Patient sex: M
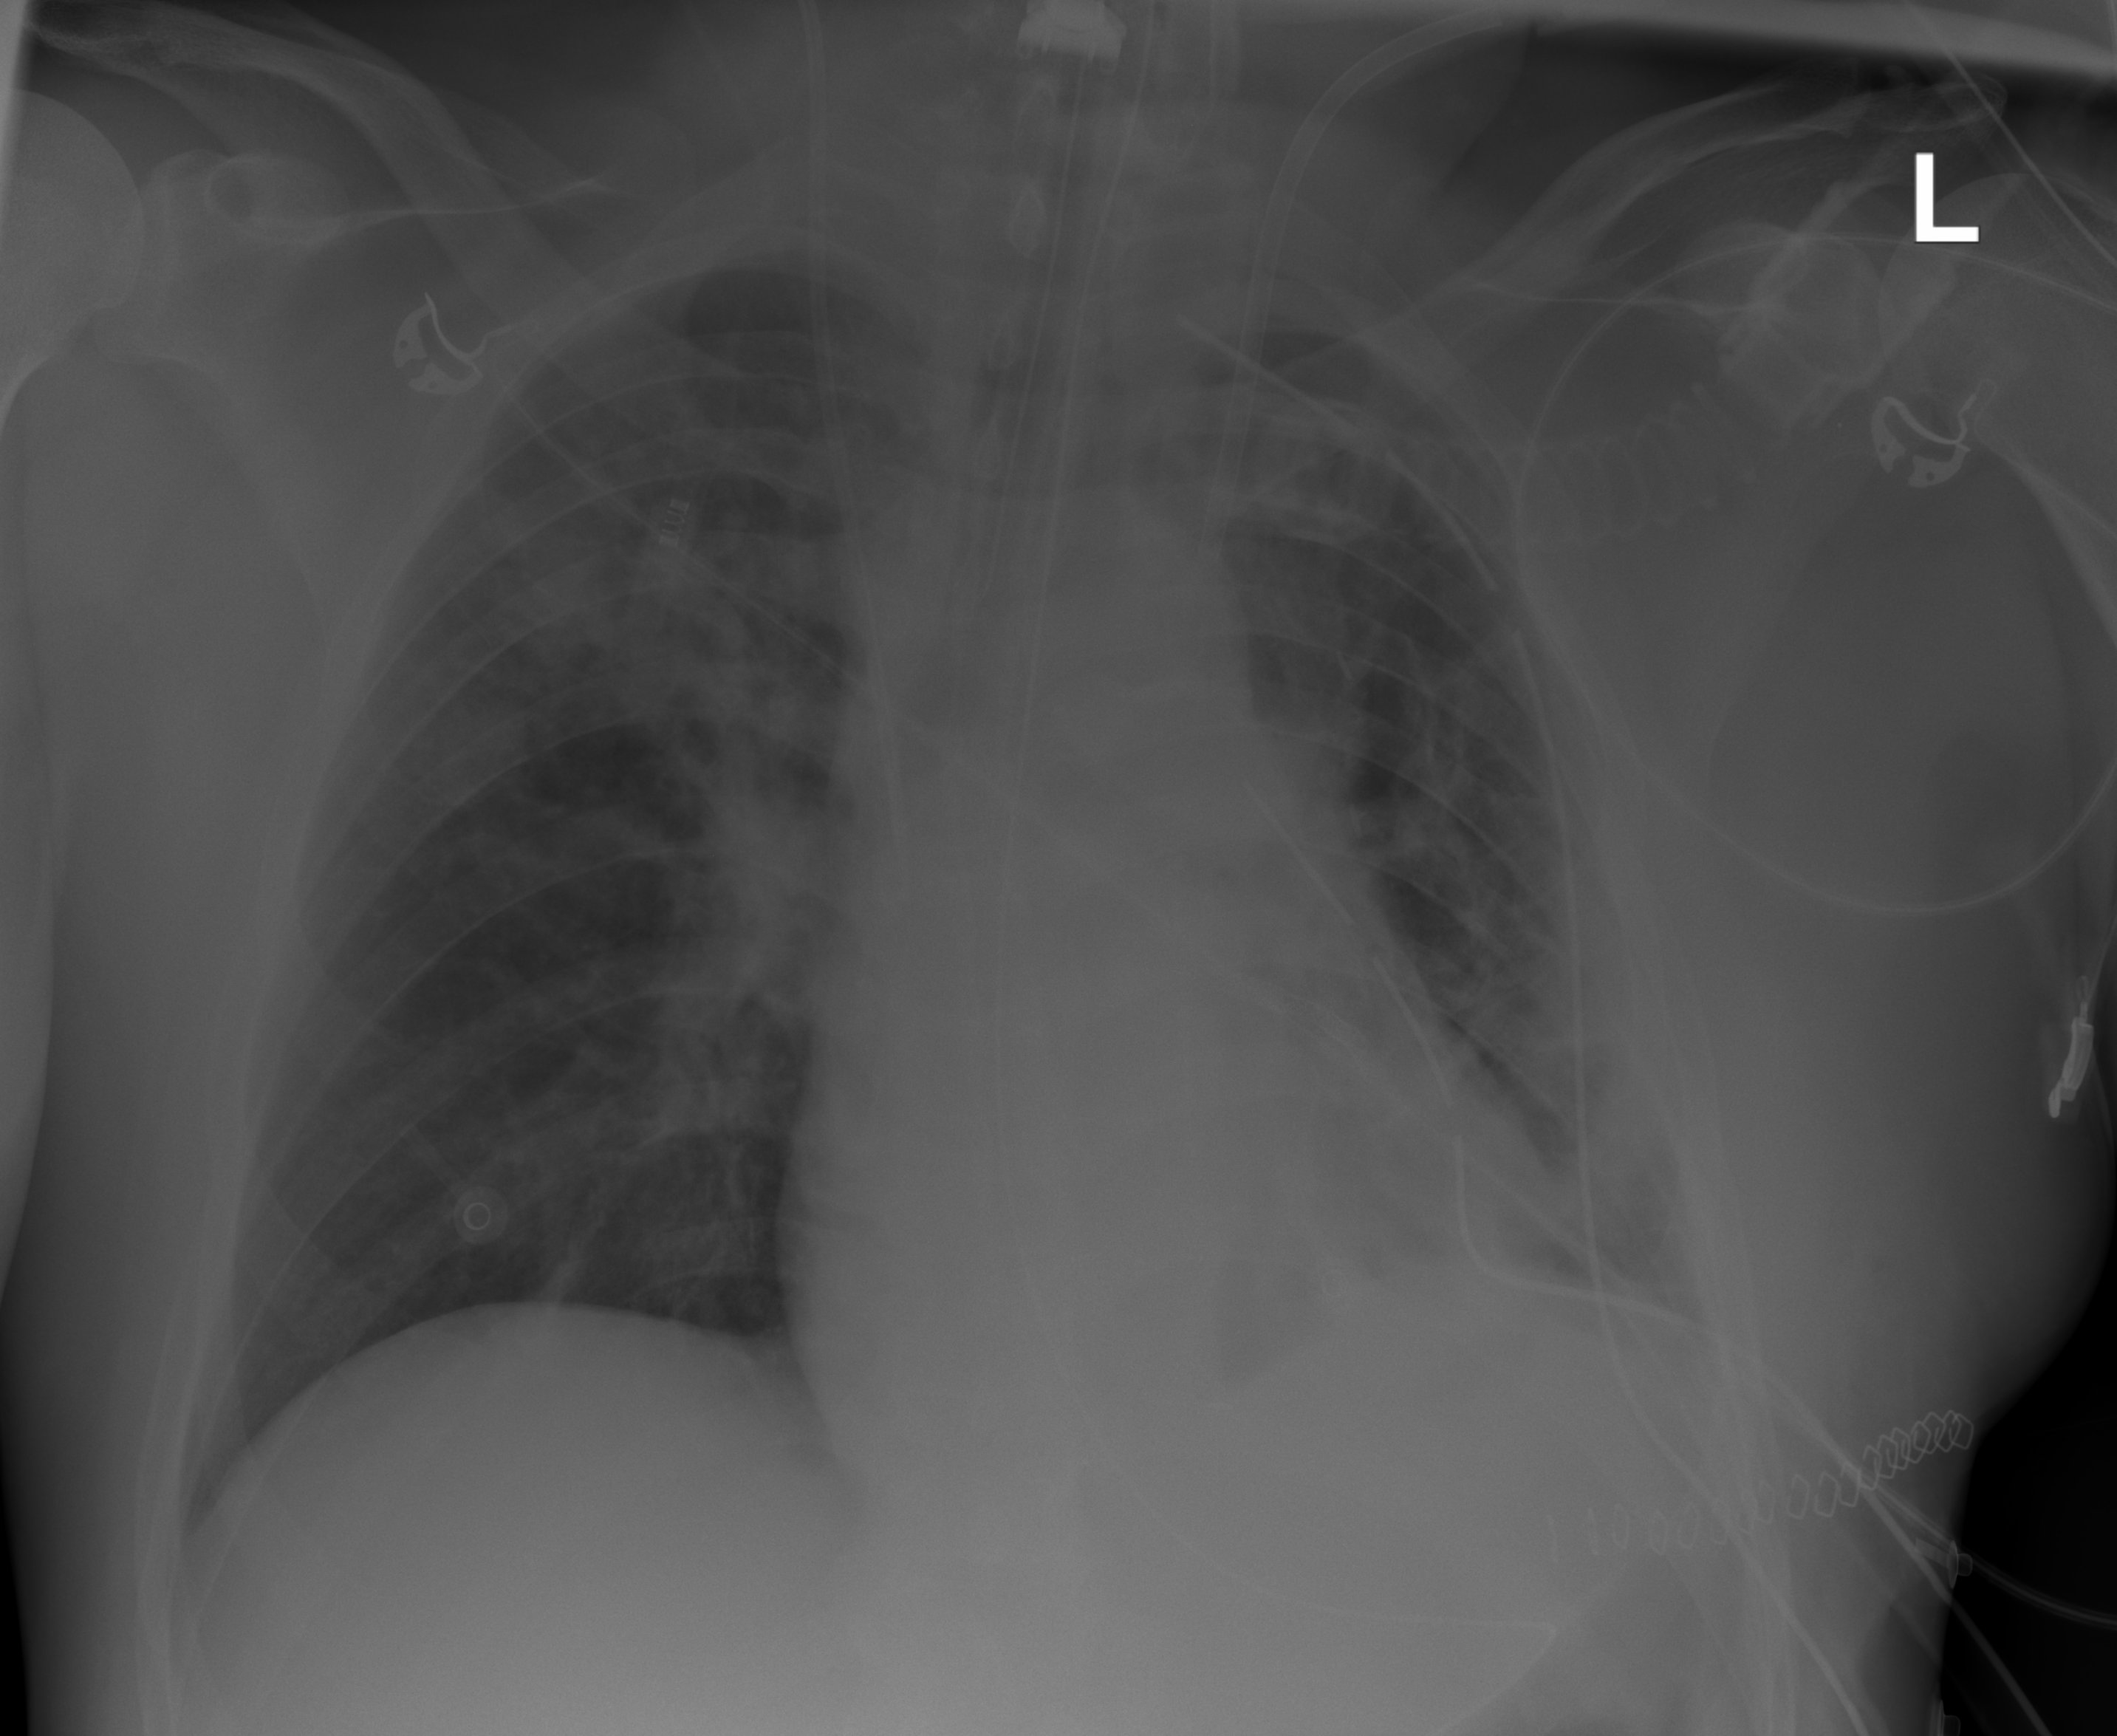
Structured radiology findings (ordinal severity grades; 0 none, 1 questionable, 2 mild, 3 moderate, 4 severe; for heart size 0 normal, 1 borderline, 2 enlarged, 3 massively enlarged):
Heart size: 0
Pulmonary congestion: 0
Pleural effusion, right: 0
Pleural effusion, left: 2
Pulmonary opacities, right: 2
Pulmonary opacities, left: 2
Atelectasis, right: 2
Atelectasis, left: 2